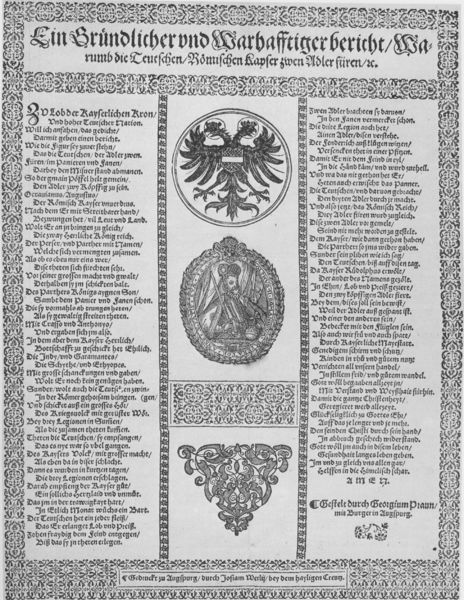
Titel: Ein Gründlicher vnd Warhafftiger bericht
Künstler: Georg Braun
Standort: Wolfenbüttel
Institution: Herzog August Bibliothek
Schlagwörter: adler, mann, weiß, grau, hut, mitte, schwarz, muster, ornament, mütze, mensch, rahmen, krone, schrift, grafik, graphik, klein, spalten, rand, kaiser, könig, tafel, ornamente, verzierung, deutsch, buch, medaillon, druck, schwarzweiss, radierung, stich, seite, text, bericht, buchstaben, überschrift, gebet, buchdruck, wappen, brief, kralle, zier, schriftstück, siegel, urkunde, kupferstich, verse, dokument, münze, wissenschaft, bayerisch, doppeladler, aufzeichnung, mehrere, doppelkopf, majuskel, habsburg, reichsadler, medailon, dreispaltig, deutsch-römisch, gründlicher, gründlich, beri9cht, beriocht